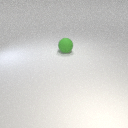
large green rubber sphere